Field crop: tomato
Growth stage: 2
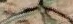
Species: cyperus